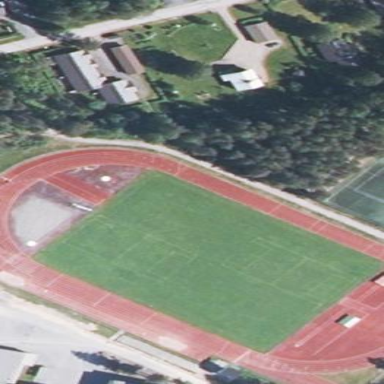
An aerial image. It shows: Stadium designed for athletics and leisure sports.